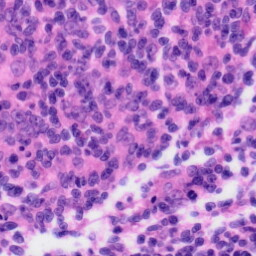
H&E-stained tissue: Tonsil